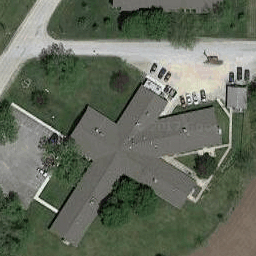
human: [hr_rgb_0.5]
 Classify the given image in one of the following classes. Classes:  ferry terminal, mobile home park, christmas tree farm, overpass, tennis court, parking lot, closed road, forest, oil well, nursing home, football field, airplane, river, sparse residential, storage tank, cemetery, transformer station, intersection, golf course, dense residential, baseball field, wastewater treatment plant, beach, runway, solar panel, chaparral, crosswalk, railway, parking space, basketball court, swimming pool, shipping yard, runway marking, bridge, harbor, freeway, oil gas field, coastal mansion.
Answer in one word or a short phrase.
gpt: nursing home